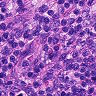
Metastatic tissue present: no